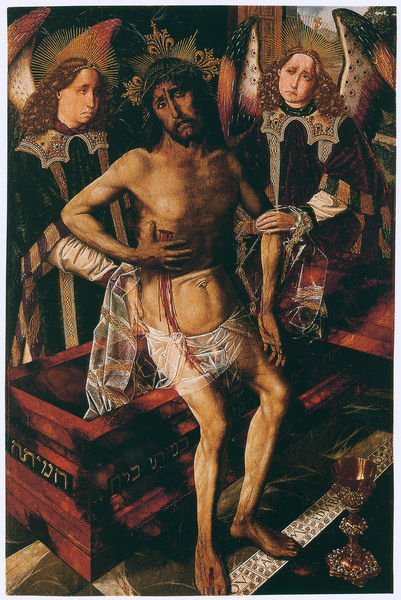
Titel: Cristo de Piedad; Pietà
Künstler: Bartolomé Bermejo
Institution: Peralada, Museo del Castillo
Schlagwörter: flügel, gemälde, hand, wunde, frauen, braun, tuch, trauer, kelch, engel, krug, blut, verletzt, heiligenschein, sarg, christus, jesus, leid, auferstehung, gekreuzigter, betrübt, sart